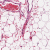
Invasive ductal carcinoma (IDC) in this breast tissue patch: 0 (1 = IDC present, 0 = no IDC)